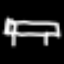
Label: bed